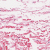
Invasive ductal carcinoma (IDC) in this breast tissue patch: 0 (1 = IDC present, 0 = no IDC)